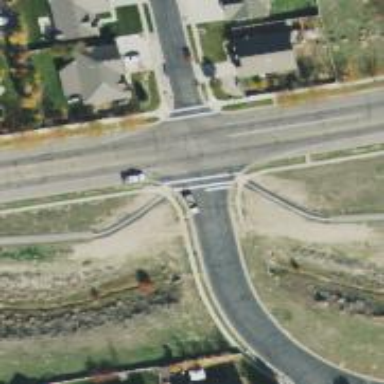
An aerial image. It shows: Unmarked crossing on footway.